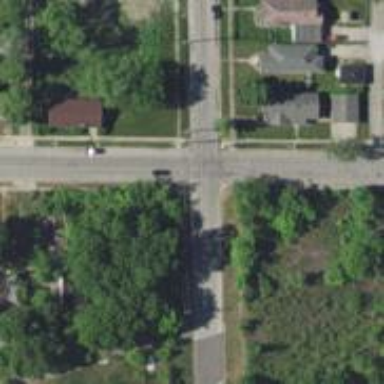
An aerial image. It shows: Unmarked road crossing.